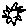
Label: sun